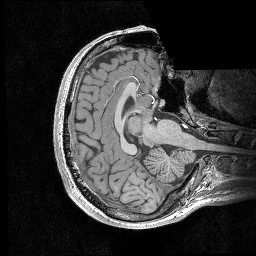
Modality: T1w
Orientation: axial